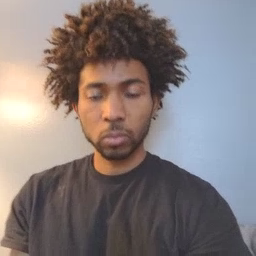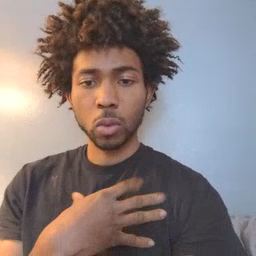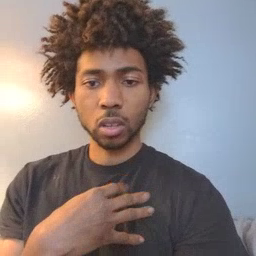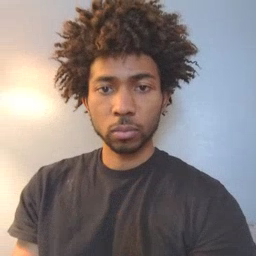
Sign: white